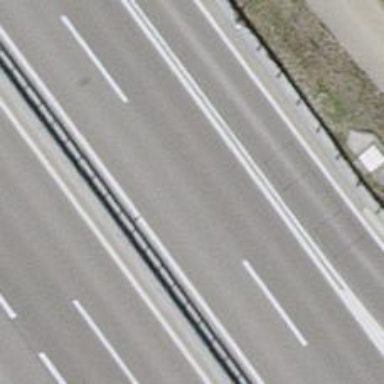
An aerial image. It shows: Trunk link highway.